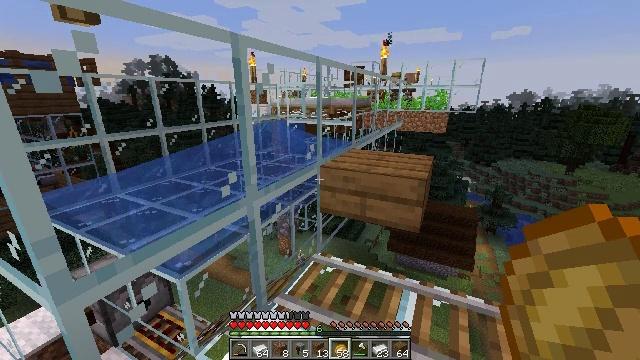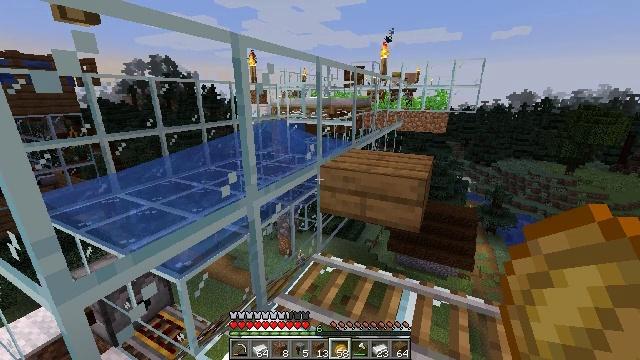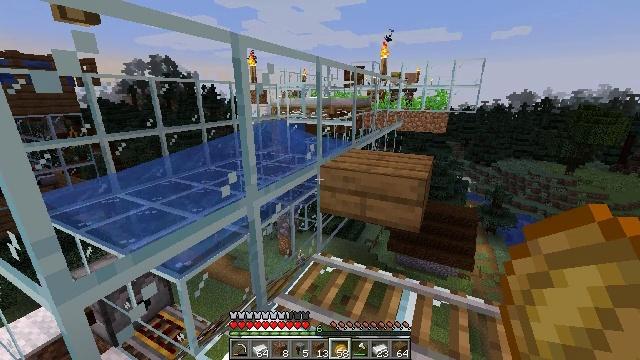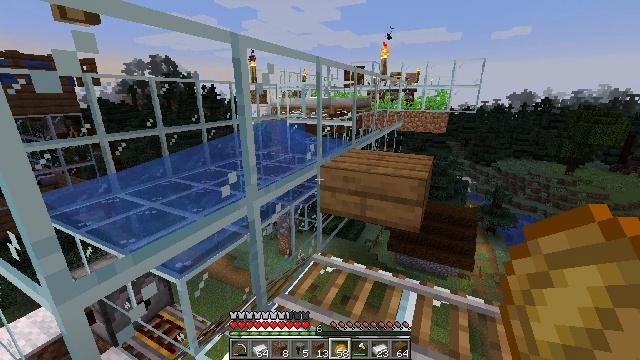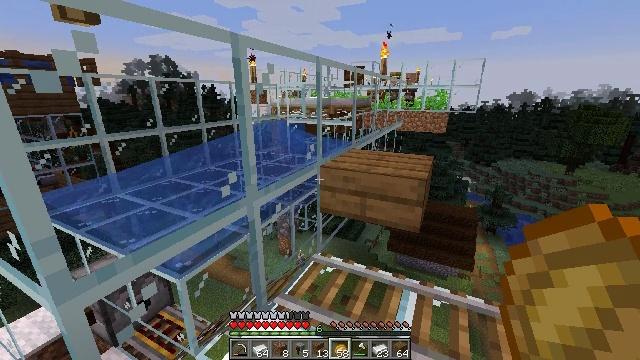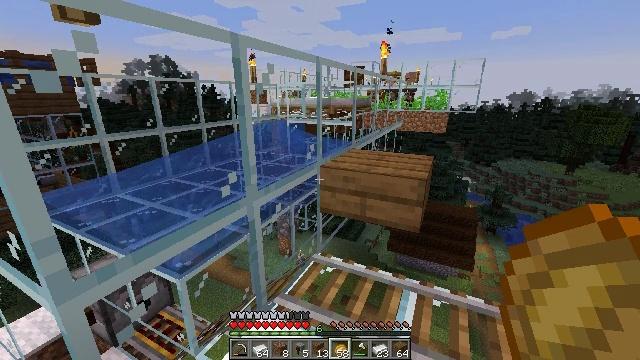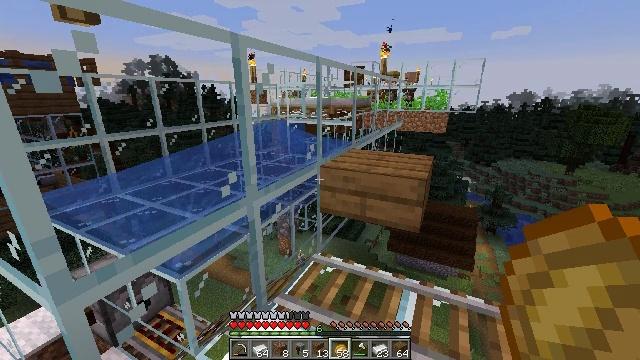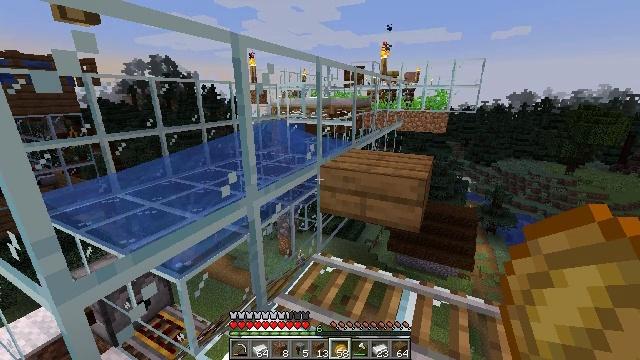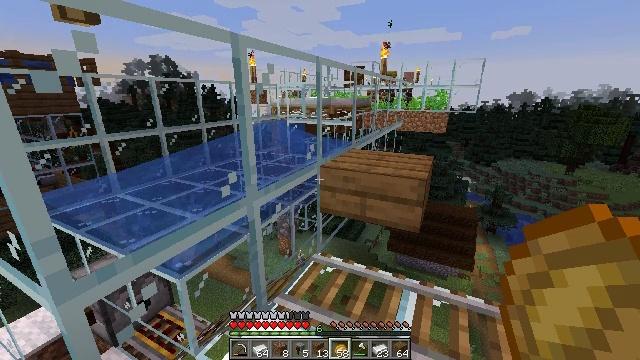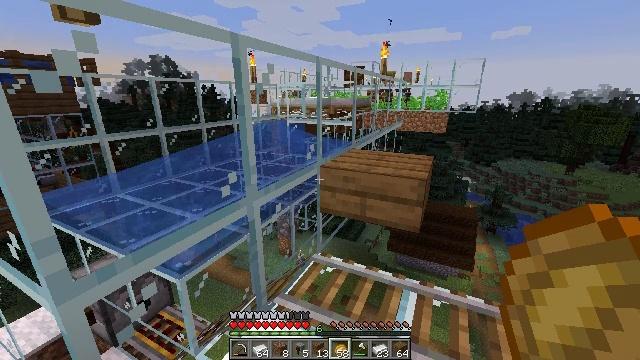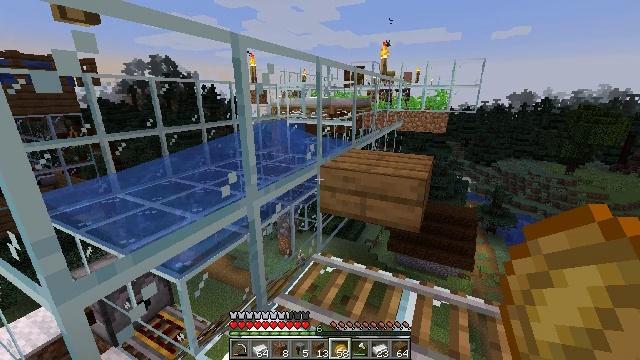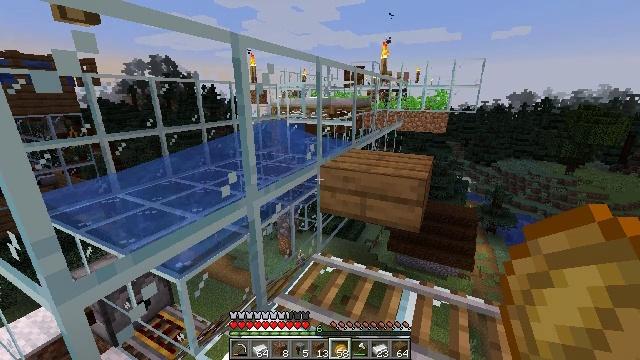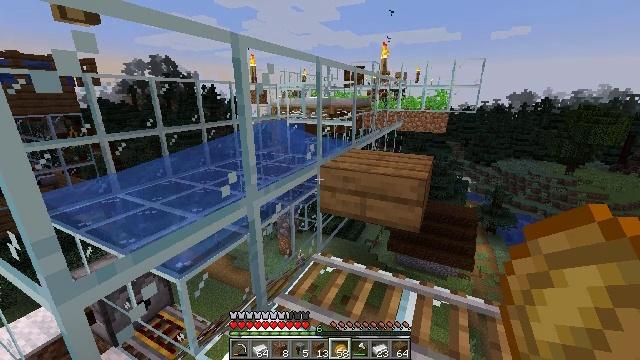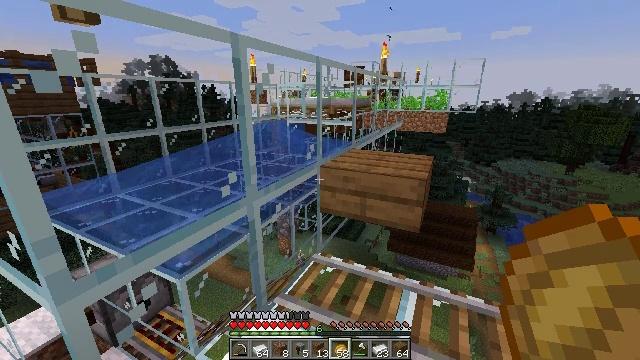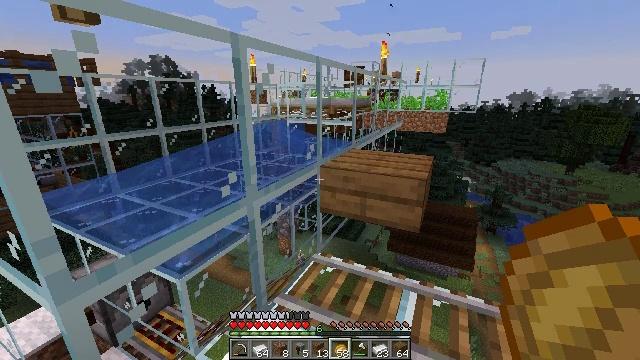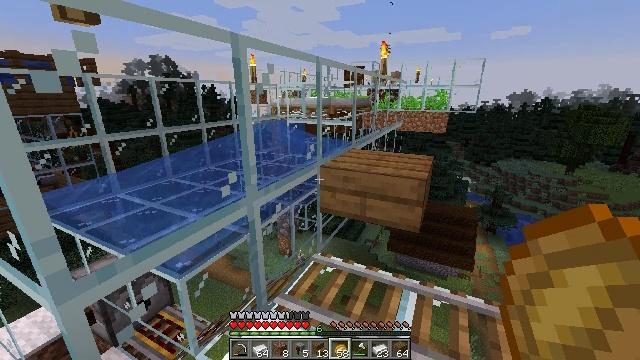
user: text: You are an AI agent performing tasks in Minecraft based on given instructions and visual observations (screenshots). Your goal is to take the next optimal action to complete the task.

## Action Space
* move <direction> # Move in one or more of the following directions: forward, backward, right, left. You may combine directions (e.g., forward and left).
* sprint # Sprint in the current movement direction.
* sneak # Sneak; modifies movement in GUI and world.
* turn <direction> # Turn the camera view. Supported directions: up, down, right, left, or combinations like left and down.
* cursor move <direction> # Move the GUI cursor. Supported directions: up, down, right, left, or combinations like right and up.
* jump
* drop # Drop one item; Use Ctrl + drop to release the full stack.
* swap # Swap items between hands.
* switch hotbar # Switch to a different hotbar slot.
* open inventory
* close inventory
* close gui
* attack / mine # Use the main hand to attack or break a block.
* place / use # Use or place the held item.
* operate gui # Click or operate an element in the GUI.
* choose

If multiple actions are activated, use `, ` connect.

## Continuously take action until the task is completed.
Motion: motion action
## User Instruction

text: Mine the smithing table.
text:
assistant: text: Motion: no_op
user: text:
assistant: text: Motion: no_op
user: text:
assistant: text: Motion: no_op
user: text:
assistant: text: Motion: no_op
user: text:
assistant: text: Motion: no_op
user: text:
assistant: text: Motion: no_op
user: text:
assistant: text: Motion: no_op
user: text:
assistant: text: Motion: no_op
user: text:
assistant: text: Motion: no_op
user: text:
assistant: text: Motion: no_op
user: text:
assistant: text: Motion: no_op
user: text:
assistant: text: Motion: no_op
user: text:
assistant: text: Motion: no_op
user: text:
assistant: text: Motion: no_op
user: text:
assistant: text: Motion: no_op
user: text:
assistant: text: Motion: no_op
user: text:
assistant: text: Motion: no_op
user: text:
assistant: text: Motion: no_op
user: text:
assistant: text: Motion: no_op
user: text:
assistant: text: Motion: no_op
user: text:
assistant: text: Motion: no_op
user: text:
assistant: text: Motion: no_op
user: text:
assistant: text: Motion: no_op
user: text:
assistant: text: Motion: no_op
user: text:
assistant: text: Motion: no_op
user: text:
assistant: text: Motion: no_op
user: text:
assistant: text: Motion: no_op
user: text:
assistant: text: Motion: no_op
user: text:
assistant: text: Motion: no_op
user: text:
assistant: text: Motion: no_op